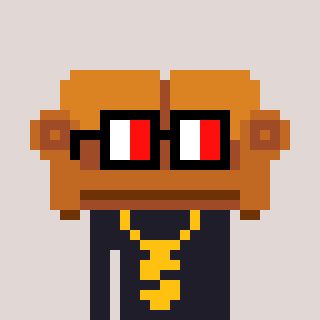
a pixel art character with square glasses with black frames and red eyes, a couch-shaped head and a grayscale-colored body on a warm background